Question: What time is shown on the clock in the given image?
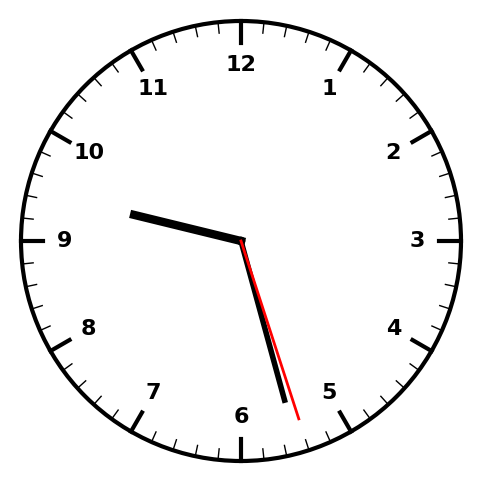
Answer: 09:27:27